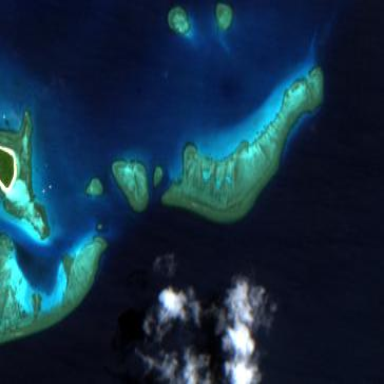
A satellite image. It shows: Beautiful reef in its natural state.